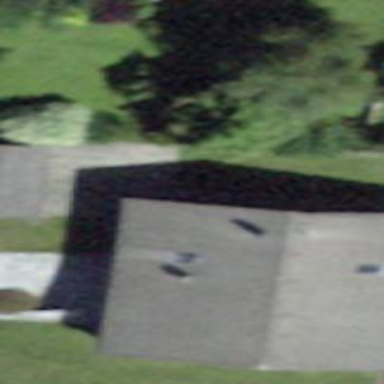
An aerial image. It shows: Detached building with gabled roof.